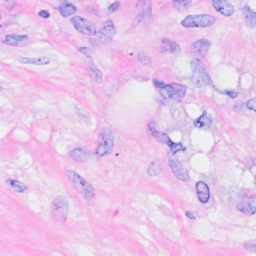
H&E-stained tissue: Breast